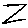
Label: zigzag